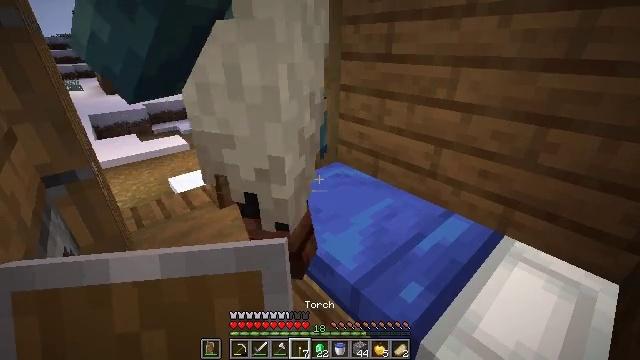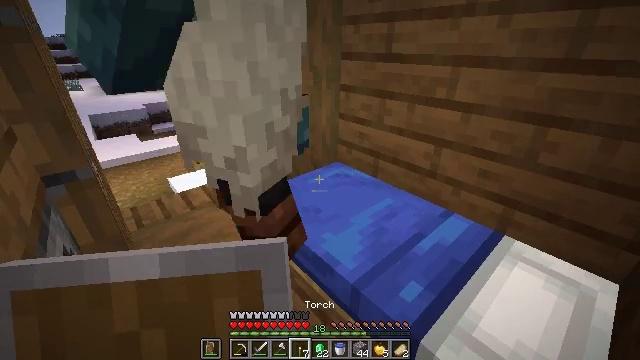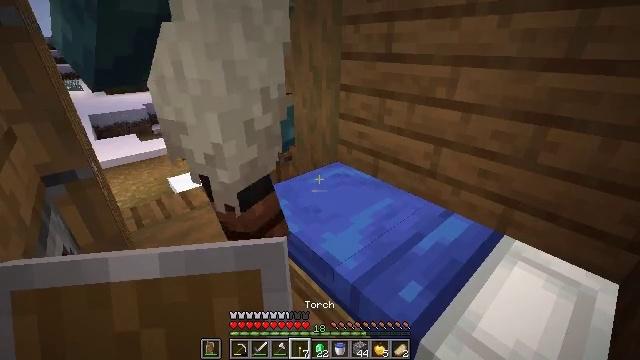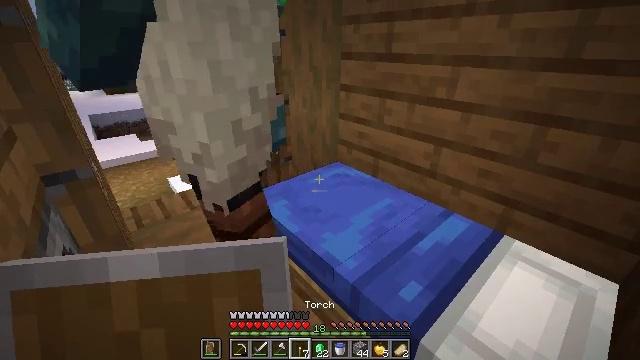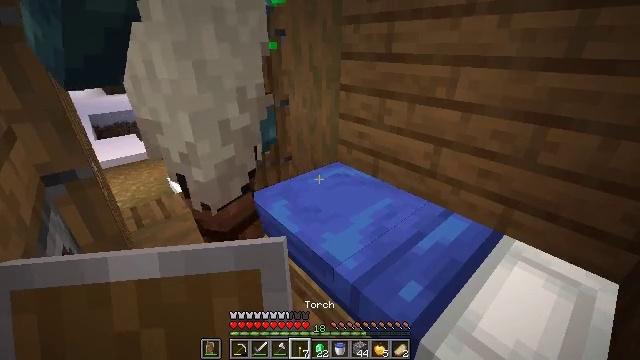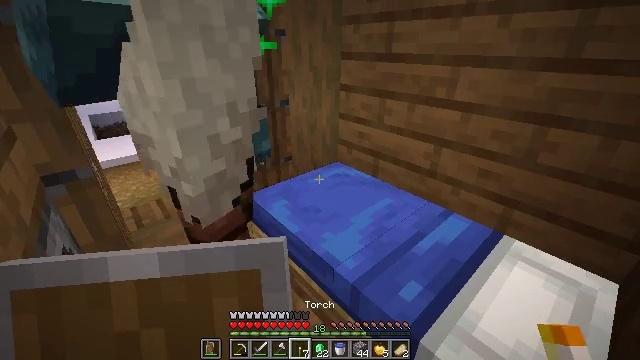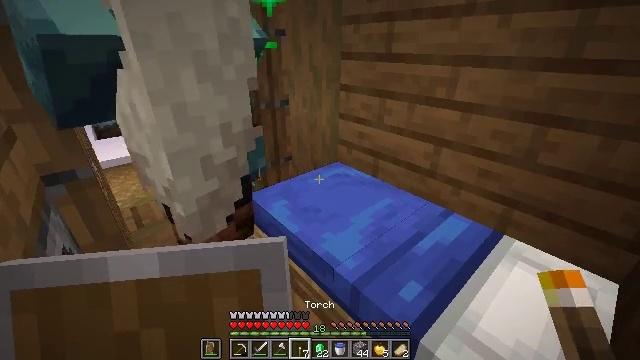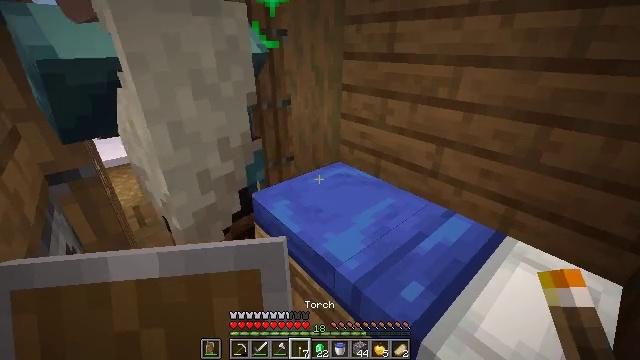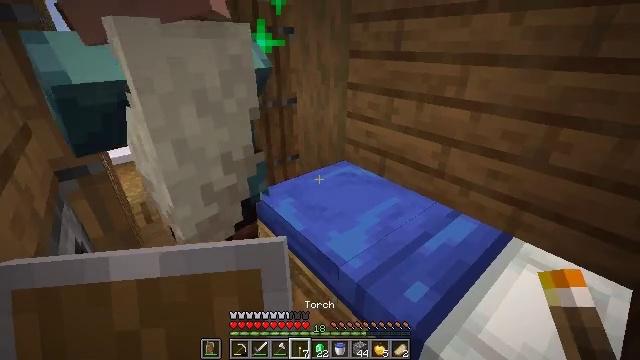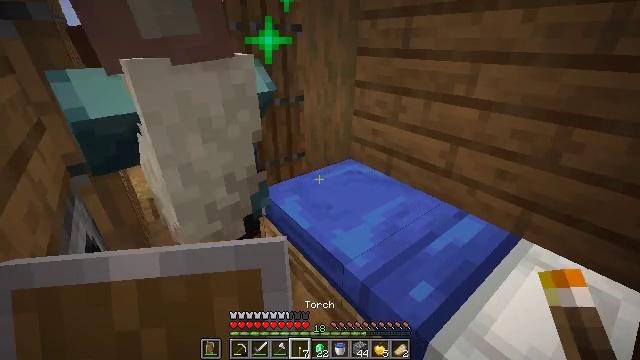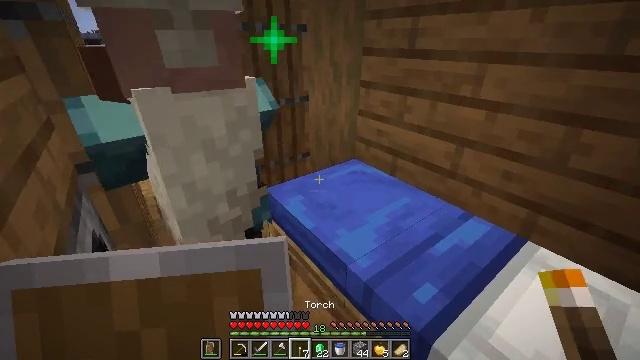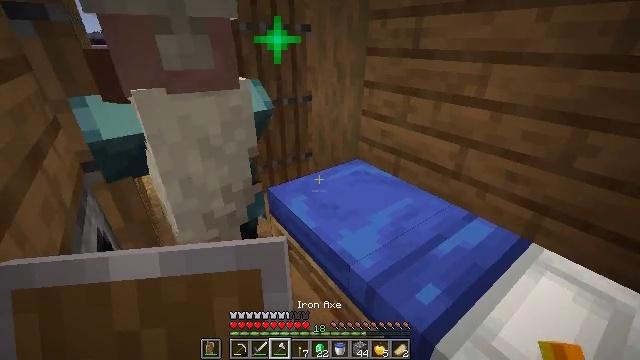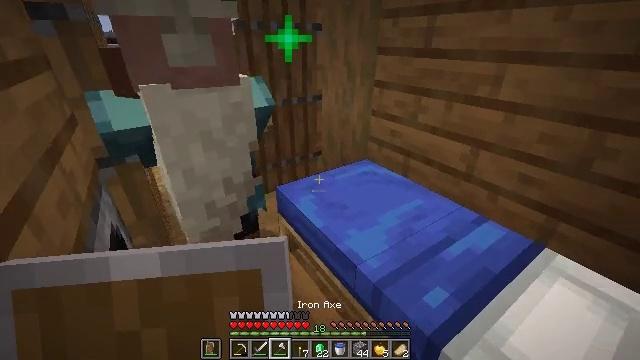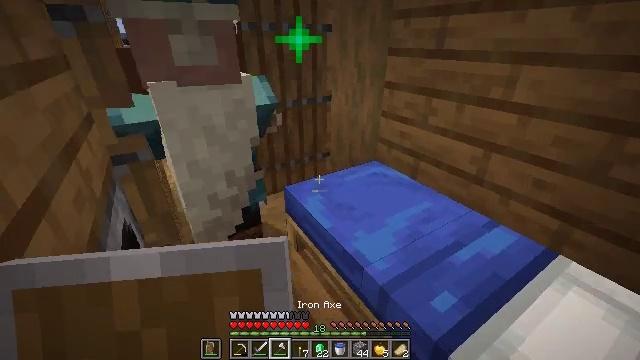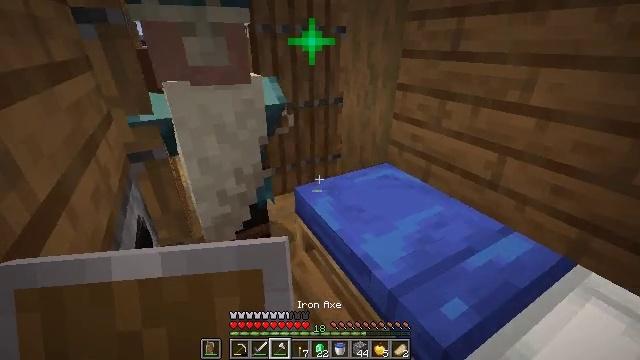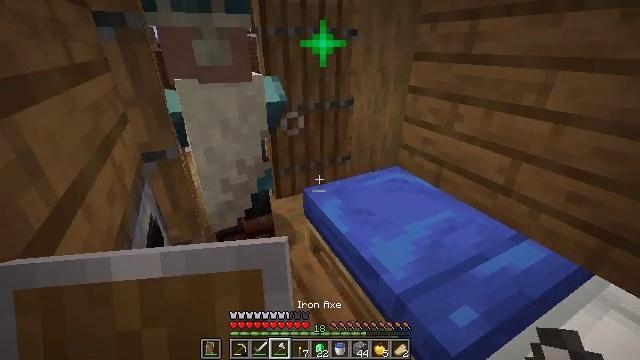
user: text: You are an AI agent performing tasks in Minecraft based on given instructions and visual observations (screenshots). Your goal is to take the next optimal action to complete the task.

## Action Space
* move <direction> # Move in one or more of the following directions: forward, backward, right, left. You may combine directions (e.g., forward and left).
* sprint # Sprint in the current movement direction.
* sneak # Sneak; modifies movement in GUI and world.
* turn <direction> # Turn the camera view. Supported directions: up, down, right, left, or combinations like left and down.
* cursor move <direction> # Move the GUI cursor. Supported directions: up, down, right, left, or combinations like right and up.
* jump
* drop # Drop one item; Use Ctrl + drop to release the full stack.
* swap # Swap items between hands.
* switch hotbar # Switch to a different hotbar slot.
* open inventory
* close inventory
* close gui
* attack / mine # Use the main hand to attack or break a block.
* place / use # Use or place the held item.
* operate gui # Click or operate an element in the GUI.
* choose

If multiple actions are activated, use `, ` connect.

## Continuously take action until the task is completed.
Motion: motion action
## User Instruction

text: Retrieve the blue bed from the ground.
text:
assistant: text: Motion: no_op
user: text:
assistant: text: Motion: no_op
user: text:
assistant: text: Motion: no_op
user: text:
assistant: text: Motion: no_op
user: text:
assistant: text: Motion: no_op
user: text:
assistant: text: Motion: no_op
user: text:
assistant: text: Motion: no_op
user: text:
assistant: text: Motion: turn left
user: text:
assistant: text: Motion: turn left
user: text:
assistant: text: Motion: turn left
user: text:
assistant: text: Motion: no_op
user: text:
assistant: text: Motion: turn left
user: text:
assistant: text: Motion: turn left
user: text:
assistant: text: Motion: turn left
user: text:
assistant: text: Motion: turn left
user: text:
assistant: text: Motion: no_op
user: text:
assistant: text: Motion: move forward
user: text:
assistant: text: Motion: move forward
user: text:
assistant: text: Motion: move forward, turn right
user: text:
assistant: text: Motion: move forward, turn right and down
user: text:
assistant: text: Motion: turn right and down
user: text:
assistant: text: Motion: turn right and down
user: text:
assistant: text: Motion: turn right and down
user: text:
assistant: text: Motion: turn right and down
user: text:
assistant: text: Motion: turn right
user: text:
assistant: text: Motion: no_op
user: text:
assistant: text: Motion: no_op
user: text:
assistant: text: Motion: turn left
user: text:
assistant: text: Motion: turn left
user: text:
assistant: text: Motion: turn left and down